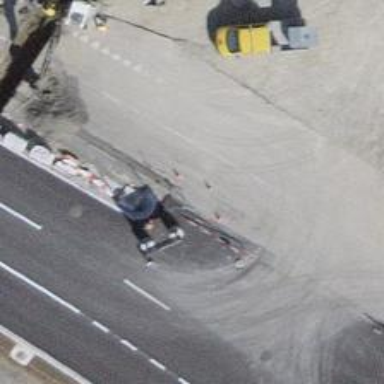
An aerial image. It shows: Primary road with asphalt surface.